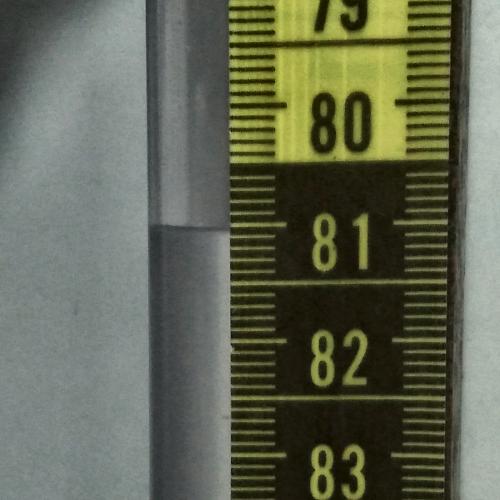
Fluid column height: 81.0 cm